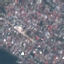
Land use / land cover class: Residential